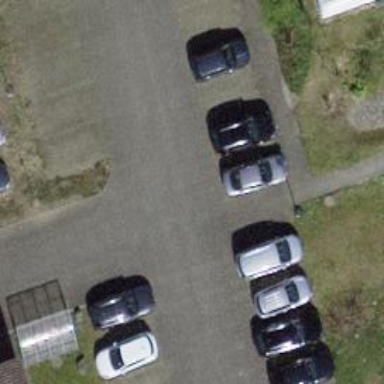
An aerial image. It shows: Road serving as parking aisle.